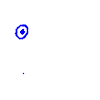
Particle: pion